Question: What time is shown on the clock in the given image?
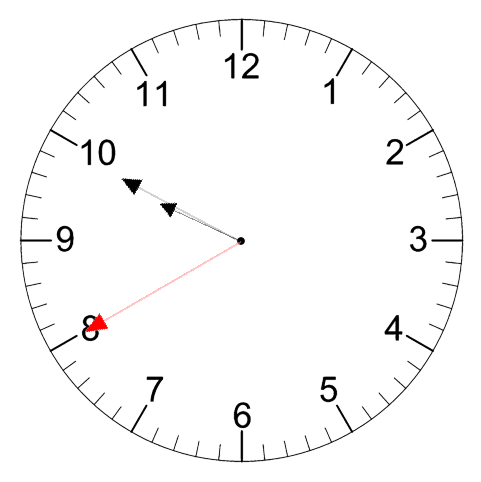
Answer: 09:49:40